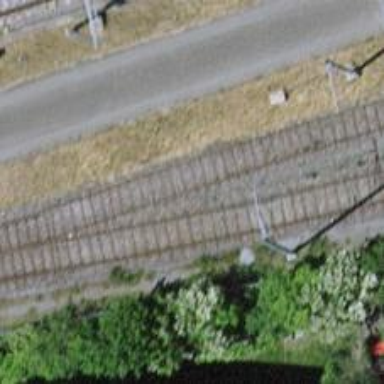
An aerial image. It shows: Rail yard with electrified contact lines for railway operations.